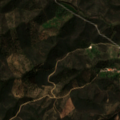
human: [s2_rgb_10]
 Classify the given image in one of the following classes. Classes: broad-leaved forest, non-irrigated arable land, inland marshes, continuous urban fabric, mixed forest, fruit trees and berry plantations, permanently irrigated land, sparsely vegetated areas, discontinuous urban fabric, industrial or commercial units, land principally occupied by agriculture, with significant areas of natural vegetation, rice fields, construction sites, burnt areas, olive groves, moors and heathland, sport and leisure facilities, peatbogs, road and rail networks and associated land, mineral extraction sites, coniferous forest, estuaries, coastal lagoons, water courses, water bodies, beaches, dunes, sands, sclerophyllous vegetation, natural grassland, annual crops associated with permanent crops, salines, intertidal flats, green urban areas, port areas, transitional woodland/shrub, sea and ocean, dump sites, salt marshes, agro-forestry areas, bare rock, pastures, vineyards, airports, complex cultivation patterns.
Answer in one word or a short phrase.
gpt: land principally occupied by agriculture, with significant areas of natural vegetation, broad-leaved forest, sclerophyllous vegetation, transitional woodland/shrub